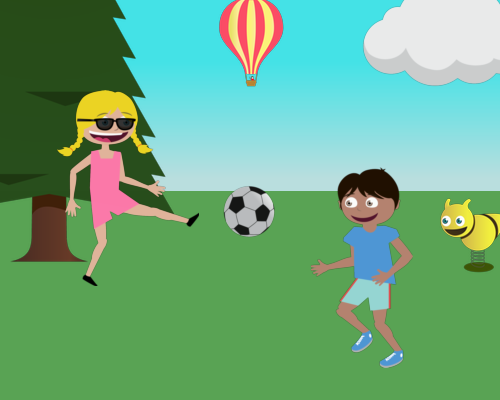
A cropped hot air balloon and cloud are in the sky. Trees and toys are nearby. A girl kicks a soccer ball to a boy.